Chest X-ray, PA view. Patient: 51 years old, sex M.
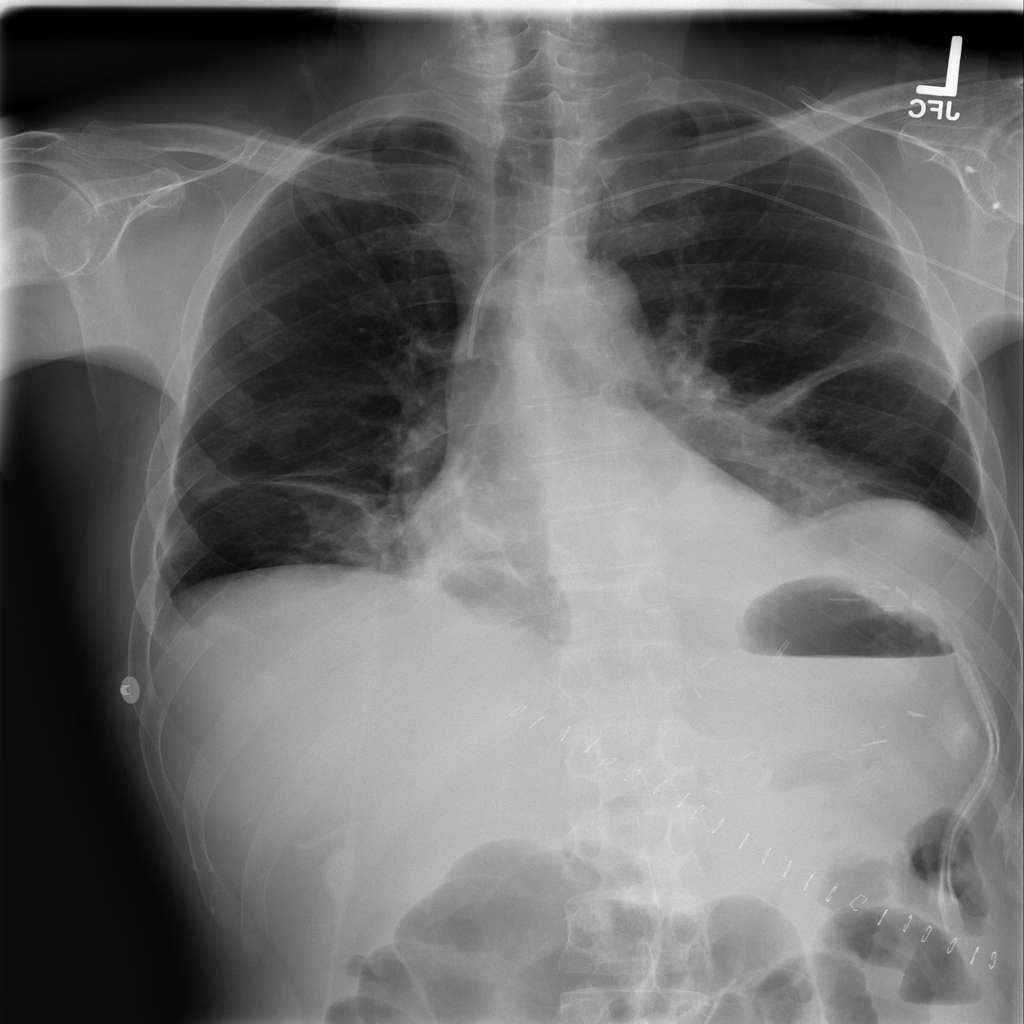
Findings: Atelectasis, Consolidation